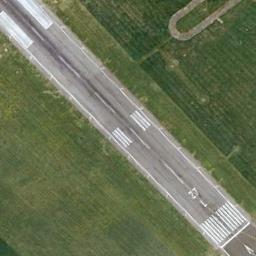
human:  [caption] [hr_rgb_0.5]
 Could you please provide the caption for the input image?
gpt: The runway has a threshold marking and two aiming point markings and the designation marking is 27L .

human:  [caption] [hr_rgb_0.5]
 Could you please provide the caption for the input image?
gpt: Next to the runway is a green lawn with white '27L' and short-line signs on the runway .

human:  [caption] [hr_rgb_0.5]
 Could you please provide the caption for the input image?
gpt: The runway is on the grass next to the trees .

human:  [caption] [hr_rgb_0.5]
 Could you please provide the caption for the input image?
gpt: The grass is beside the runway .

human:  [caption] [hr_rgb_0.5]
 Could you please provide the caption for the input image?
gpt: There are green meadows beside the runway .